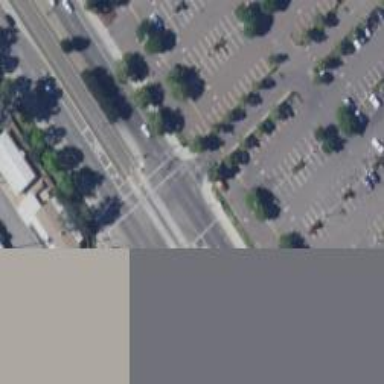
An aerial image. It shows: Solid stop line on the road.